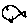
Label: fish